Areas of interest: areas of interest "Dafen Louvre"
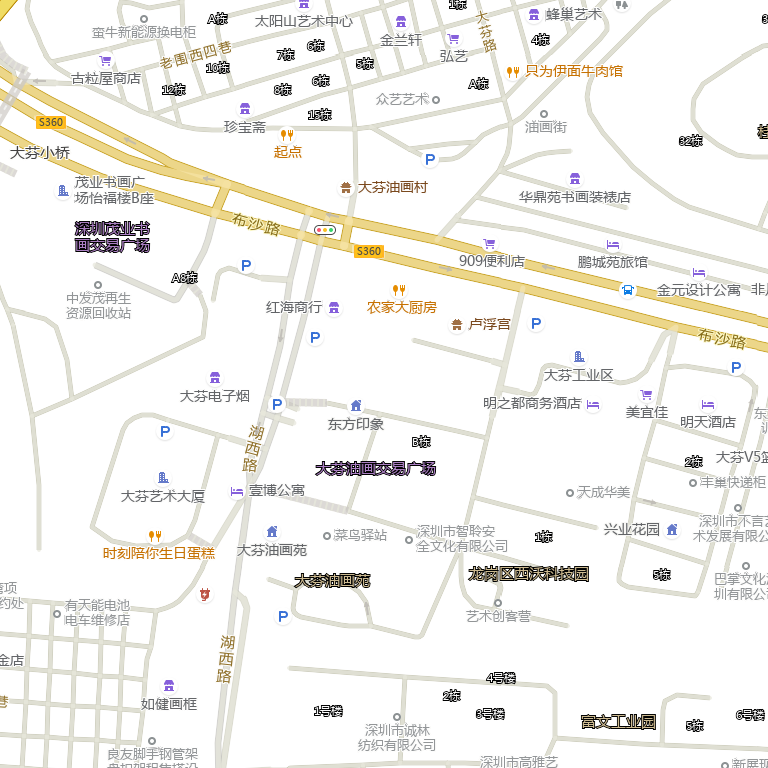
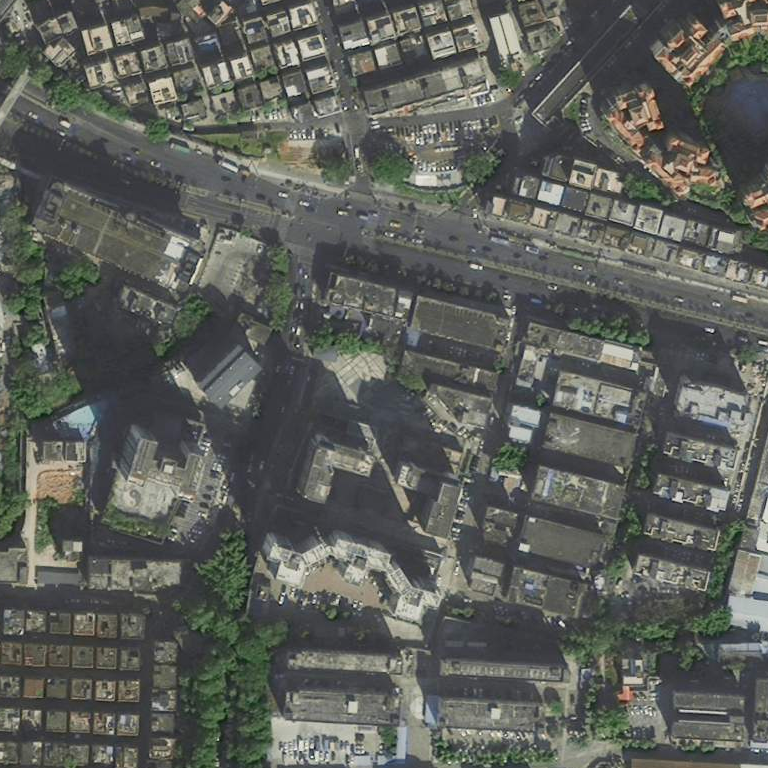